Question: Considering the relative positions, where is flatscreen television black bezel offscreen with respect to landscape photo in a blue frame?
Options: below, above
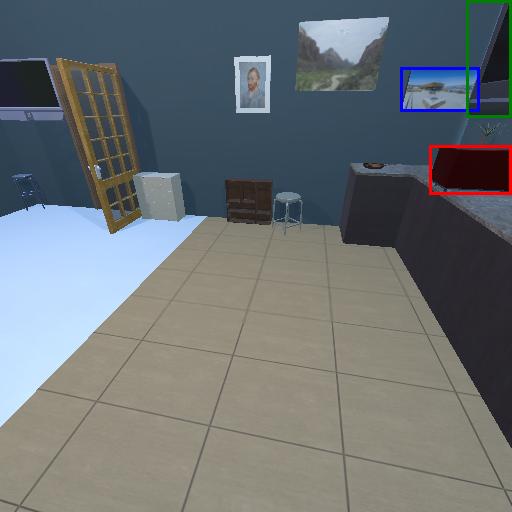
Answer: below